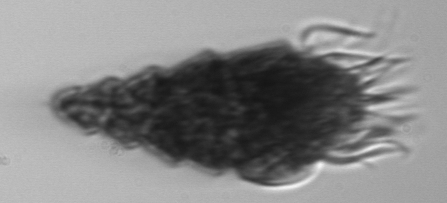
Label: Laboea_strobila